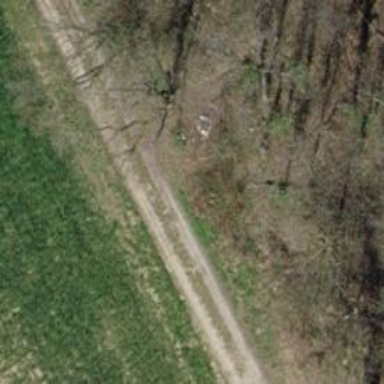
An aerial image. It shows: Bench.